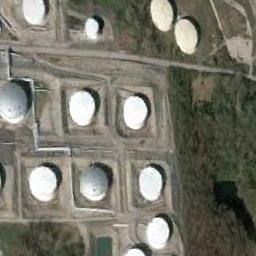
Label: storage tanks